Question: Obfuscated code raising error "SyntaxError: missing : after property id".
Code is checked on <URL> and passing without any errors or warnings.
This is original code (which is also a very first line in this js document):
'''
var pgetColor = {
'AB': '#CAD17D',
'BC': '#7DD1AE',
'CL': '#919AFF',
'CI': '#FFE291',
'HB': '#84DBD5',
'ON': '#AA84DB',
'PM': '#DB848A',
'SR': '#B5DB84',
'TS': '#C96B9B',
'IS': '#FFC926',
'FREE': '#5FCF68'
};
'''
this is an error report:

What I'm doing wrong?
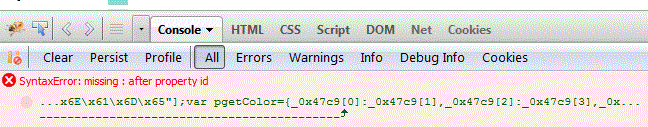
Answer: It's a bug in <URL>. Your code
'''
var pgetColor = {
'AB': '#CAD17D',
'BC': '#7DD1AE',
'CL': '#919AFF',
'CI': '#FFE291',
'HB': '#84DBD5',
'ON': '#AA84DB',
'PM': '#DB848A',
'SR': '#B5DB84',
'TS': '#C96B9B',
'IS': '#FFC926',
'FREE': '#5FCF68'
};
'''
is getting turned into this (I added a line break):
'''
var _0x5523=["AB","#CAD17D","BC","#7DD1AE","CL","#919AFF","CI","#FFE291","HB","#84DBD5","ON","#AA84DB","PM","#DB848A","SR","#B5DB84","TS","#C96B9B","IS","#FFC926","FREE","#5FCF68"];
var pgetColor={_0x5523[0]:_0x5523[1],_0x5523[2]:_0x5523[3],_0x5523[4]:_0x5523[5],_0x5523[6]:_0x5523[7],_0x5523[8]:_0x5523[9],_0x5523[10]:_0x5523[11],_0x5523[12]:_0x5523[13],_0x5523[14]:_0x5523[15],_0x5523[16]:_0x5523[17],_0x5523[18]:_0x5523[19],_0x5523[20]:_0x5523[21]};
// ------------^^^^^^^^^^
// This is wrong (as are the ones that follow)
'''
It's invalid to have '_0x5523[0]' as the property name in the object initializer. You seem to have confused it by using string literals rather than property name literals on the left-hand side of the ':' -- it's being overzealous with its string substitution. (See below if you didn't quite understand what I meant by "string literal" vs. "property name literal".) Since what you're doing is perfectly correct and reasonable, it's a bug in the obfuscator.
I would use a different obfuscator, or better yet, a compiler like the <URL>.
If I change your code to use property name literals instead:
'''
var pgetColor = {
AB: '#CAD17D',
BC: '#7DD1AE',
CL: '#919AFF',
CI: '#FFE291',
HB: '#84DBD5',
ON: '#AA84DB',
PM: '#DB848A',
SR: '#B5DB84',
TS: '#C96B9B',
IS: '#FFC926',
FREE: '#5FCF68'
};
'''
...the result is fine:
'''
var _0x8d33=["#CAD17D","#7DD1AE","#919AFF","#FFE291","#84DBD5","#AA84DB","#DB848A","#B5DB84","#C96B9B","#FFC926","#5FCF68"];
var pgetColor={AB:_0x8d33[0],BC:_0x8d33[1],CL:_0x8d33[2],CI:_0x8d33[3],HB:_0x8d33[4],ON:_0x8d33[5],PM:_0x8d33[6],SR:_0x8d33[7],TS:_0x8d33[8],IS:_0x8d33[9],FREE:_0x8d33[10]};
'''
But there are times when you really to use string literals for the property names (for instance, if the property name has a space in it, or is a reserved word).